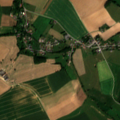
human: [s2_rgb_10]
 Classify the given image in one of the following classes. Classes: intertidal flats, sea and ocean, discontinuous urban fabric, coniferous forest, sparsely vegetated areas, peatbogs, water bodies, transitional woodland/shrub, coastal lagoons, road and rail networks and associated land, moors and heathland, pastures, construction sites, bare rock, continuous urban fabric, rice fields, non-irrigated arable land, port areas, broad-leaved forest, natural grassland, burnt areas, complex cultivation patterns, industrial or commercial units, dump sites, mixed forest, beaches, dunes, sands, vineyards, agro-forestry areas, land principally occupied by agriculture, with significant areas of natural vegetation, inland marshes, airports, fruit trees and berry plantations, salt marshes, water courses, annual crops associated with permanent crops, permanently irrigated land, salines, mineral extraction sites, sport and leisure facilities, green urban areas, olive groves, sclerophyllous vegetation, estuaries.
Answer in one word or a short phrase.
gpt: discontinuous urban fabric, non-irrigated arable land, pastures, complex cultivation patterns